Field crop: maize
Growth stage: 2
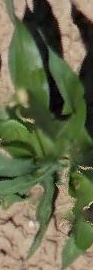
Species: maize